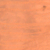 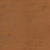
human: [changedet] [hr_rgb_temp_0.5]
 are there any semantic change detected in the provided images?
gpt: Everything remains the same.